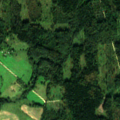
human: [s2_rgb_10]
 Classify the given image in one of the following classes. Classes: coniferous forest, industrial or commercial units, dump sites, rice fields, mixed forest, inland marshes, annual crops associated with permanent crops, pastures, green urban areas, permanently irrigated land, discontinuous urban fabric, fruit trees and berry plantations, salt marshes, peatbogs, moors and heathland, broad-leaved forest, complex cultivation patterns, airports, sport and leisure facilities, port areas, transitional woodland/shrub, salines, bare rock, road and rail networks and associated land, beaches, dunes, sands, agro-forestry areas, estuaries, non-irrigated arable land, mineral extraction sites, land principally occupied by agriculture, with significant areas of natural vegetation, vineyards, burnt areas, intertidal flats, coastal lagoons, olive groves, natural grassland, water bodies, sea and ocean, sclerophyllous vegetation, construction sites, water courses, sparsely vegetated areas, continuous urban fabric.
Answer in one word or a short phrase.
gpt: complex cultivation patterns, land principally occupied by agriculture, with significant areas of natural vegetation, broad-leaved forest, mixed forest